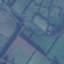
Land use / land cover: Pasture